Interaction volume radius: 10 \u00c5
Interaction volume height: 40 \u00c5
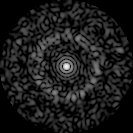
Disorder parameter: 0.8306